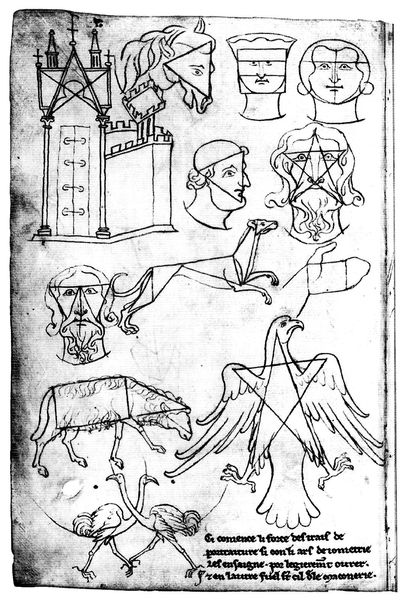
Titel: Villard de Honnecourt, Musterbuch
Künstler: Villard de Honnecourt
Schlagwörter: adler, hand, kopf, vogel, dreieck, schwarz, skizze, zeichnung, gebäude, hund, tiere, gesichter, gesicht, vögel, kirche, blatt, pferd, schrift, studie, symmetrie, strauß, schaf, burg, stern, text, stier, geometrie, mathematik, geischt